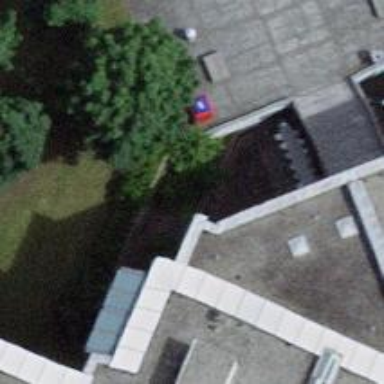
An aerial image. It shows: Public bookcase.